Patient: sex F, age 34
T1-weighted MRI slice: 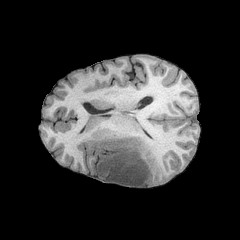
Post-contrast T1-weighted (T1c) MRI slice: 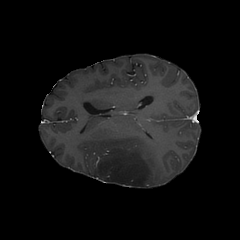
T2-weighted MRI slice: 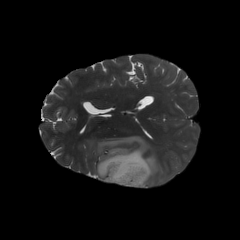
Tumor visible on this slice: yes
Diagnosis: Astrocytoma, IDH-mutant
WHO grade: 3